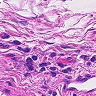
Metastatic tissue present: no